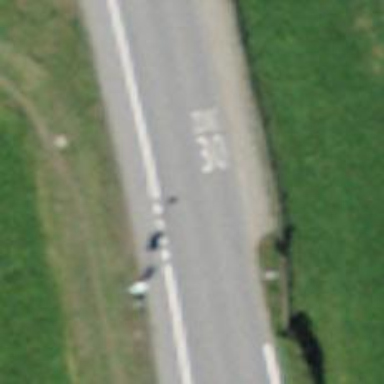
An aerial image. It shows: Tertiary road with asphalt surface and sidewalk on the left side.